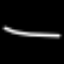
Label: line